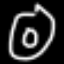
Label: donut